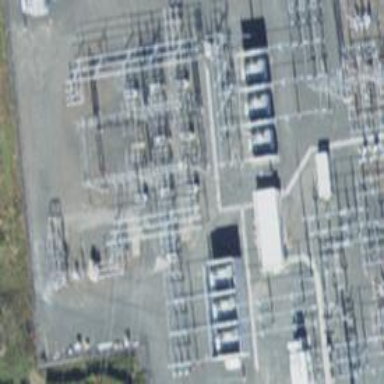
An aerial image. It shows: Switch used for power control.